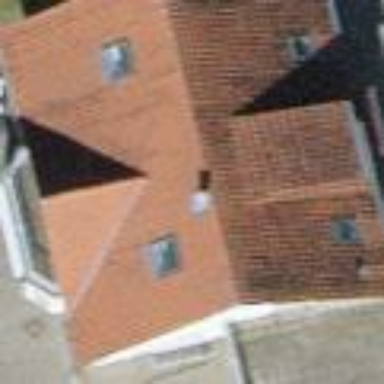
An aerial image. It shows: Building with tile roof.